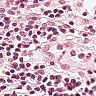
Metastatic tissue present: no